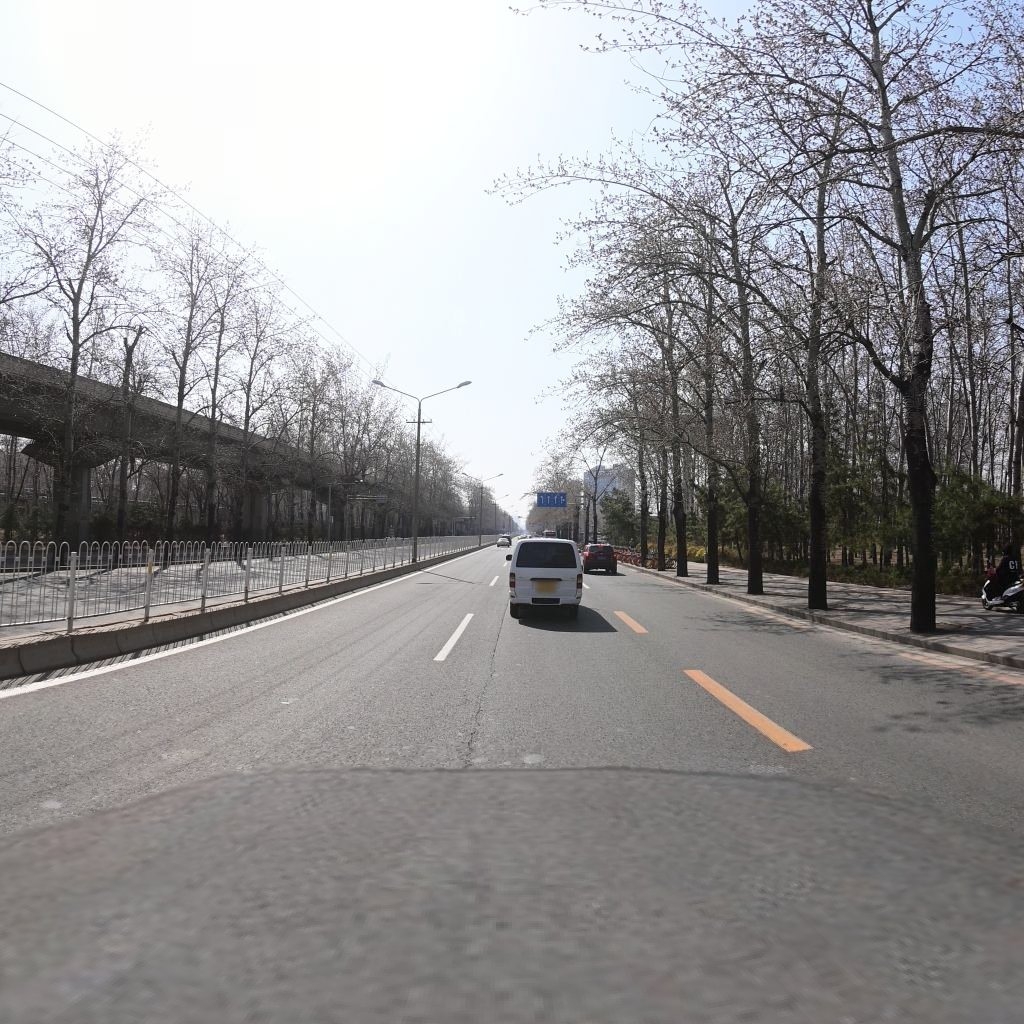
Region: Chaoyang
Road damage annotations: longitudinal crack